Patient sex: M
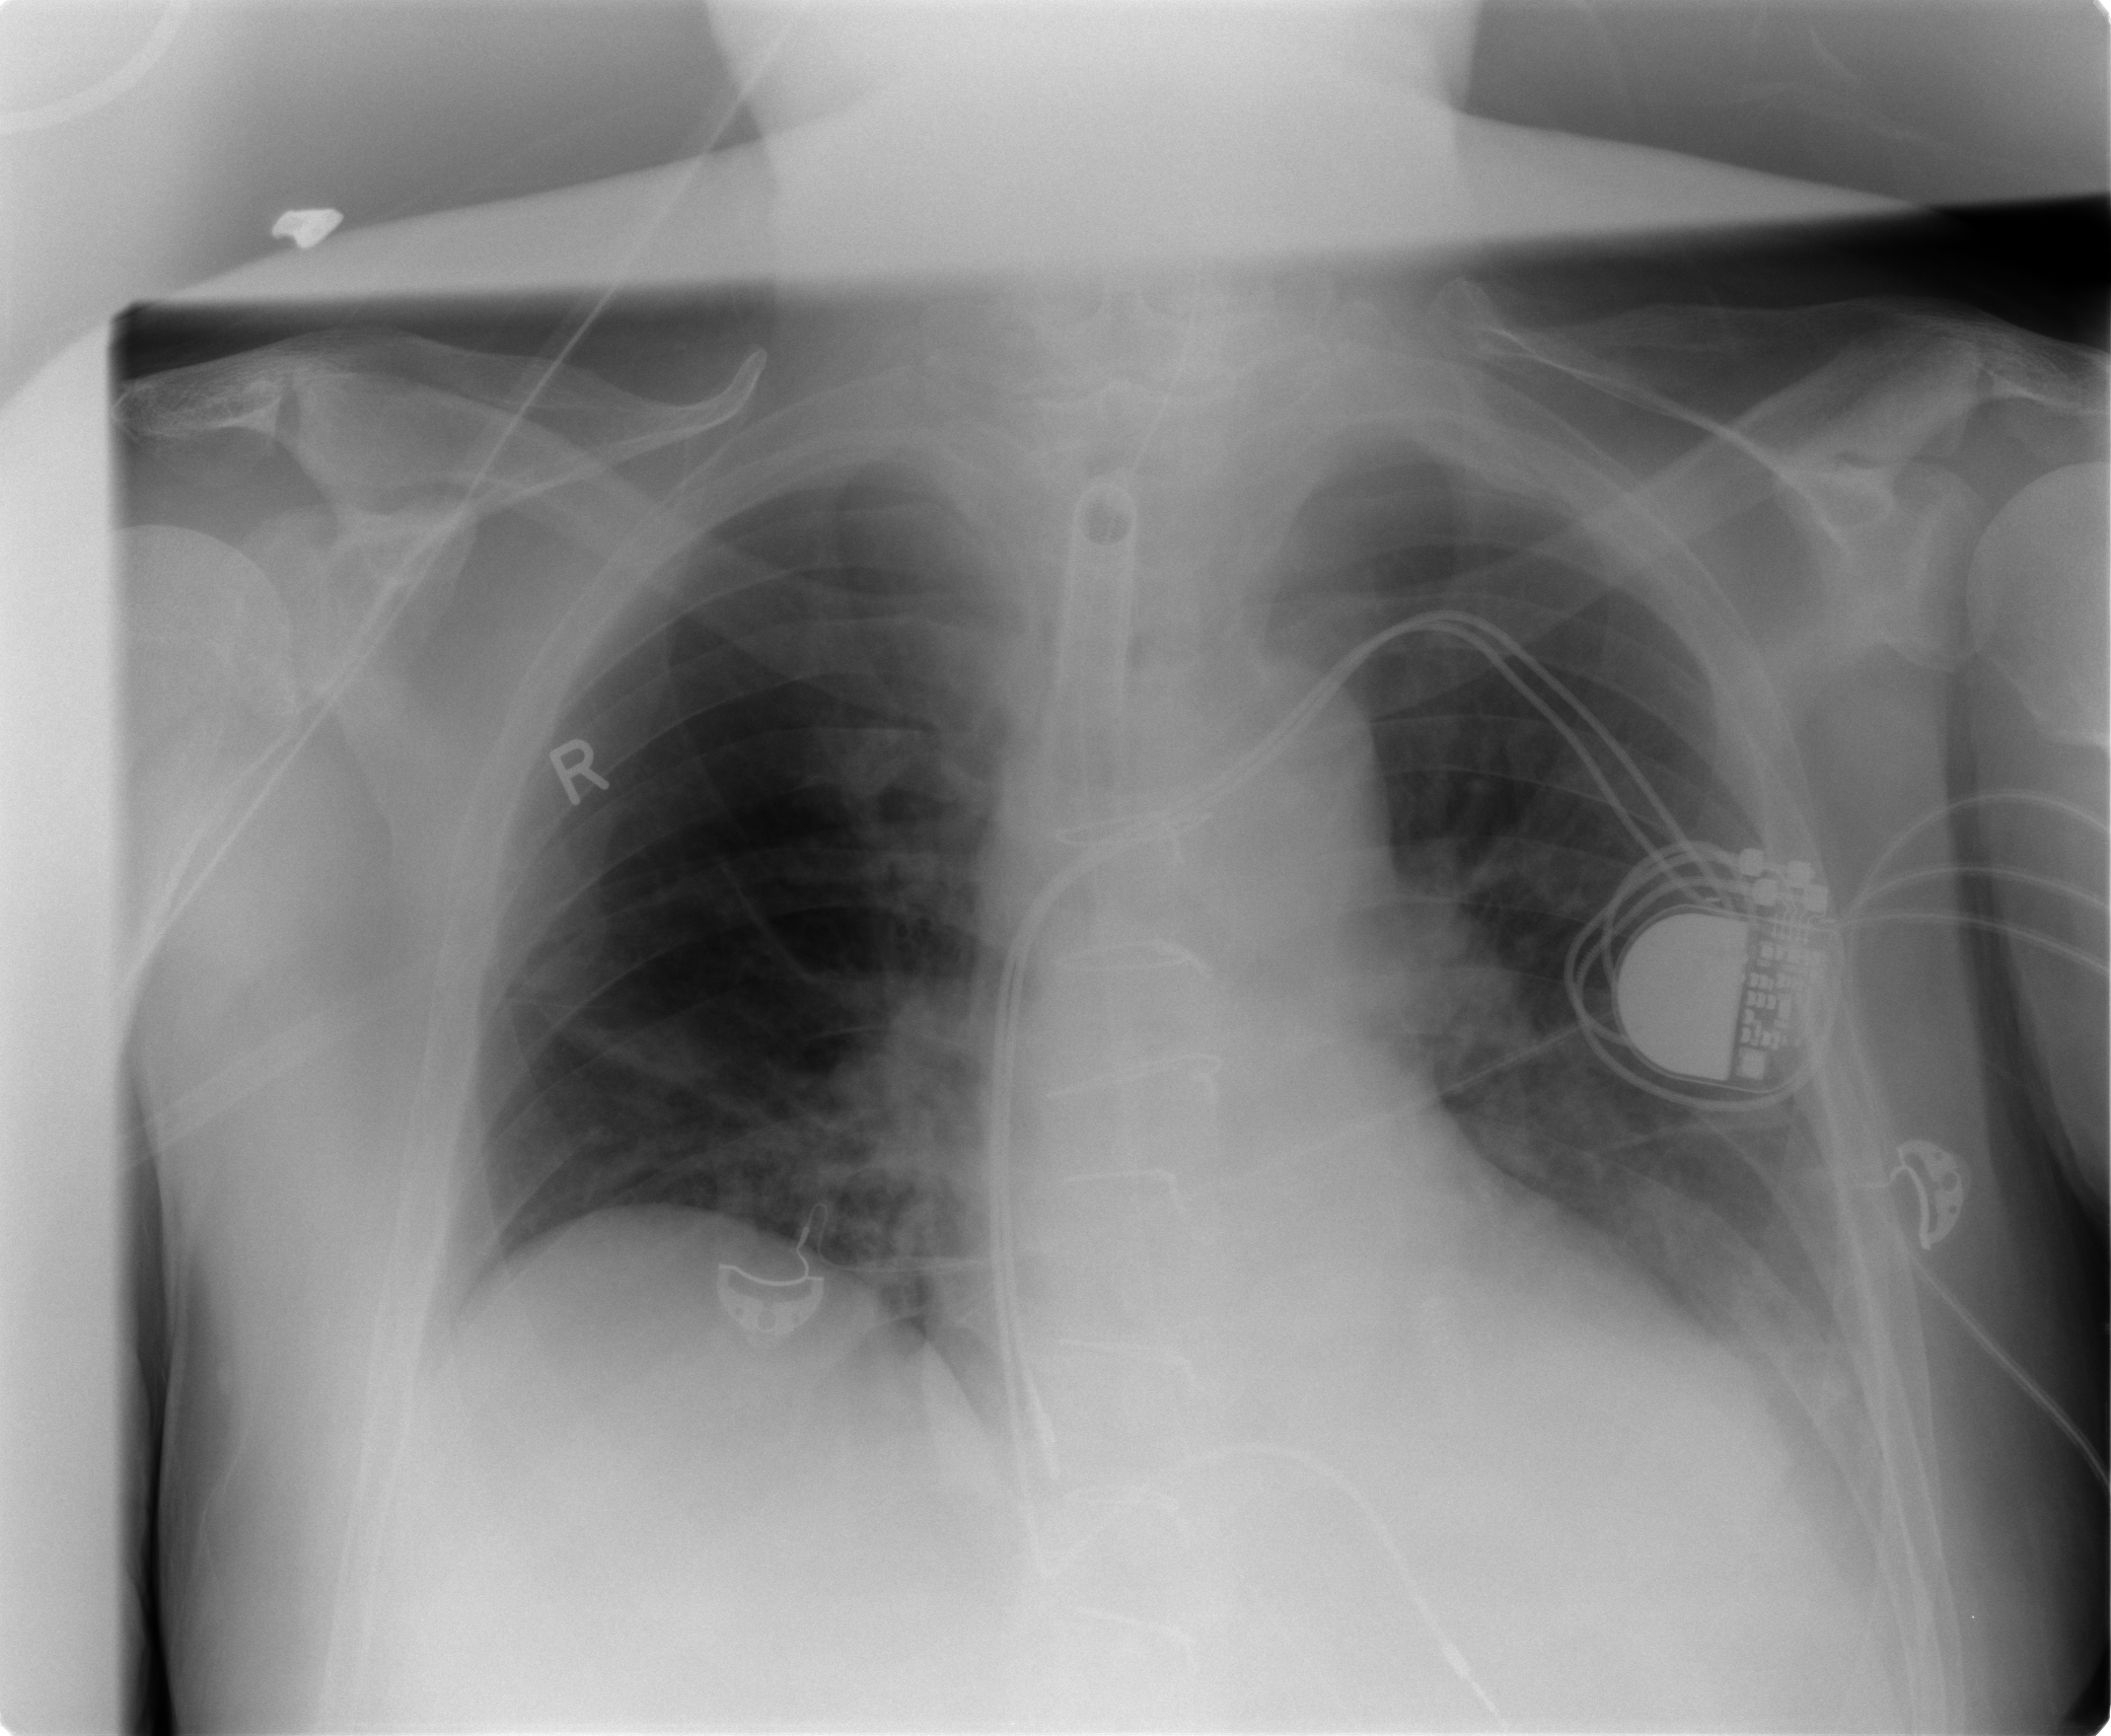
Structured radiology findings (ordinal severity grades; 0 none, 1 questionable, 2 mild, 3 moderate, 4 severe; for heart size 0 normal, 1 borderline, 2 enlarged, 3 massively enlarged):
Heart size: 2
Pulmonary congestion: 2
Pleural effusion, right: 0
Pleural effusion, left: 1
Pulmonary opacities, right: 2
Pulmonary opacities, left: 2
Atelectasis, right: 2
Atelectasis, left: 2